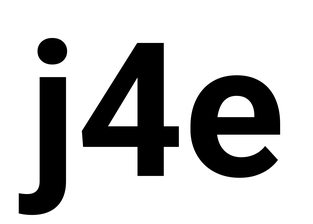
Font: Roboto_Bold